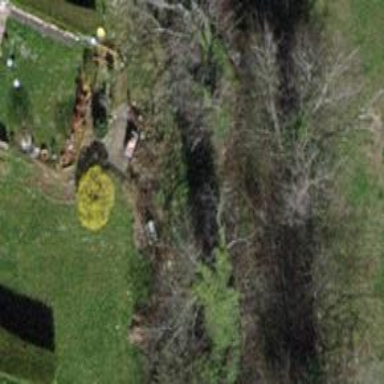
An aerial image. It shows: Garden that is leisure land.